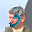
Label: 3